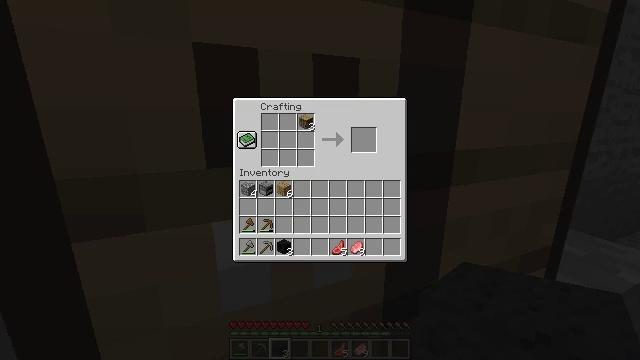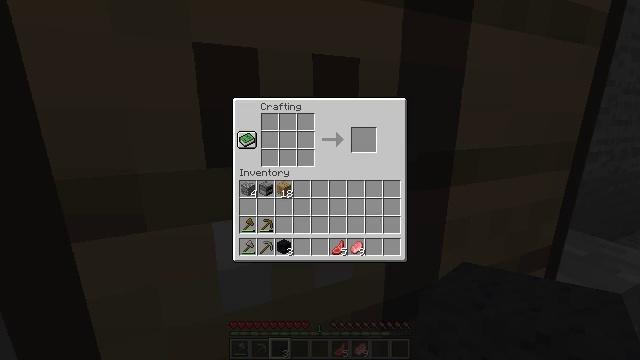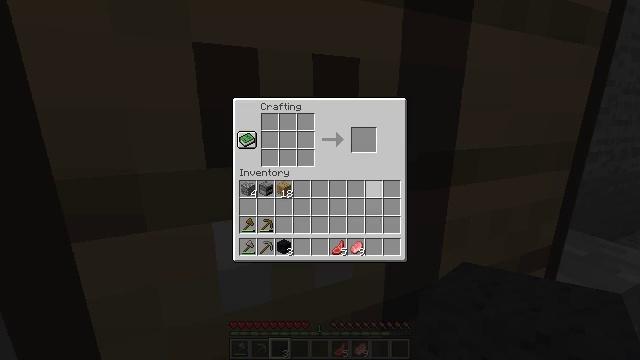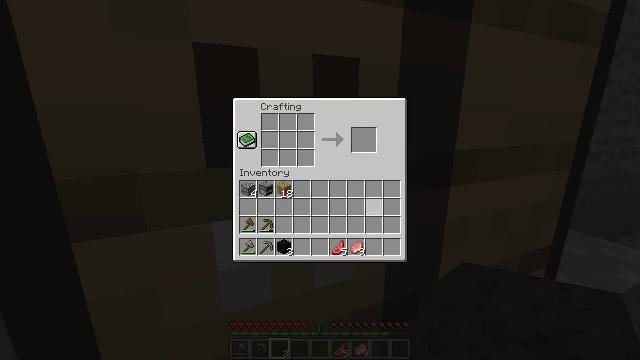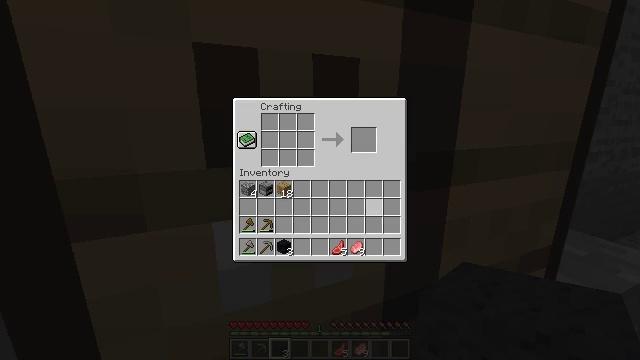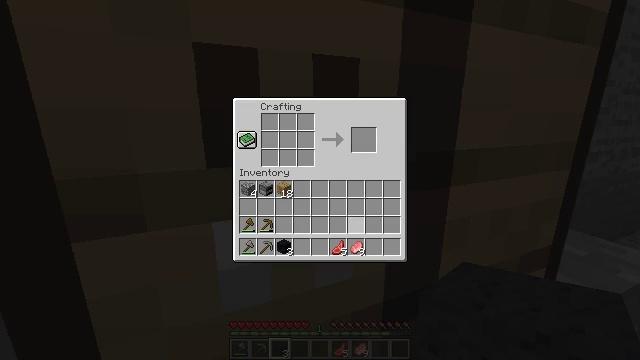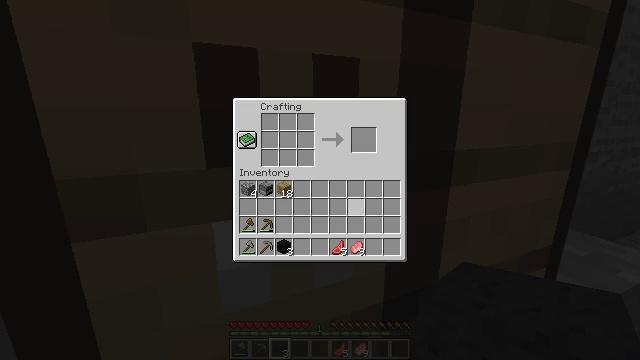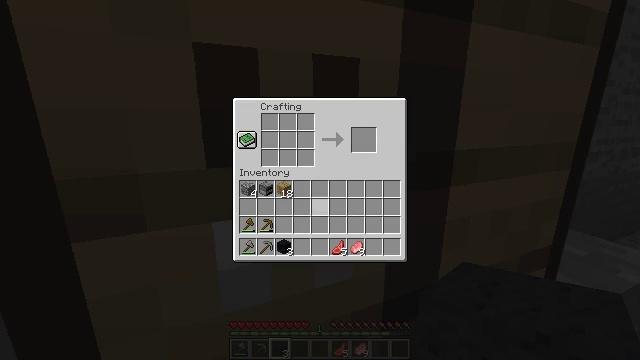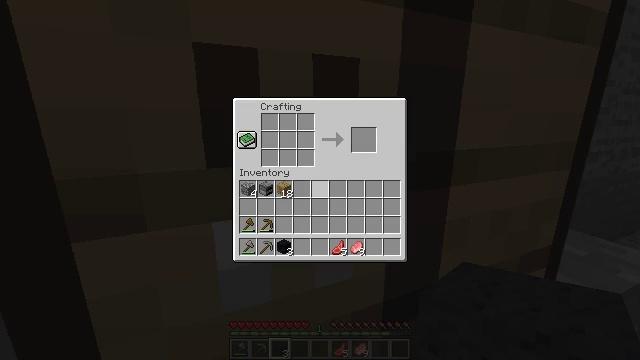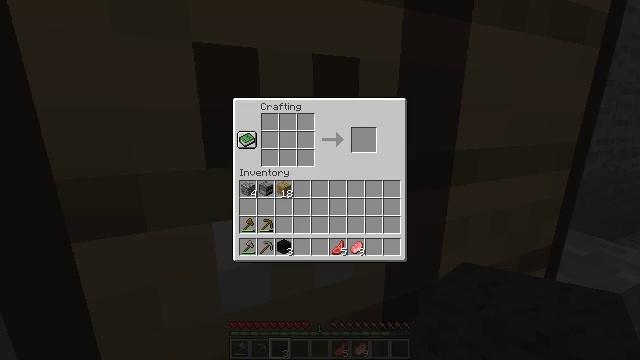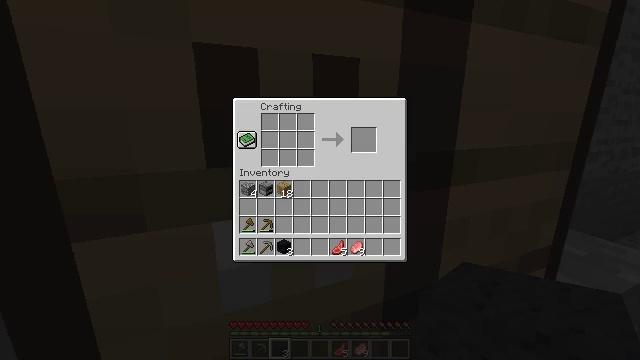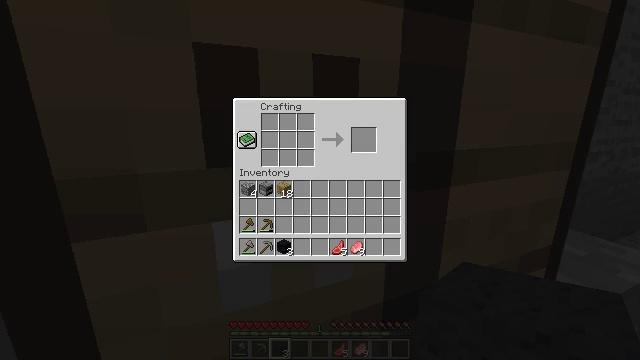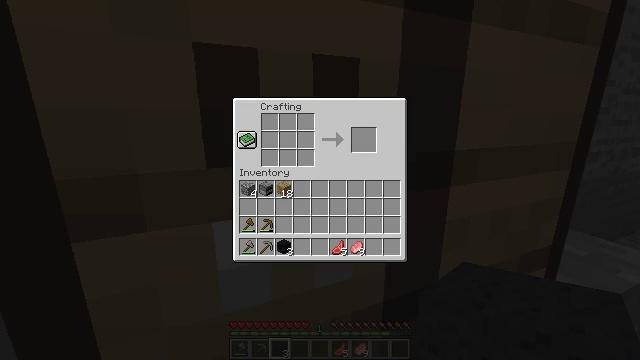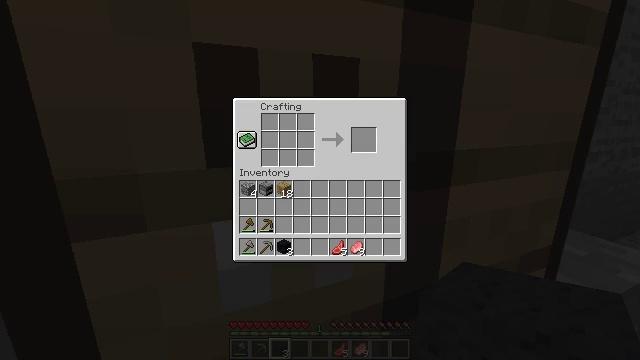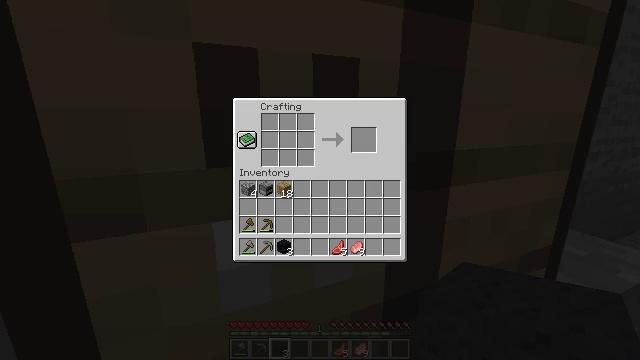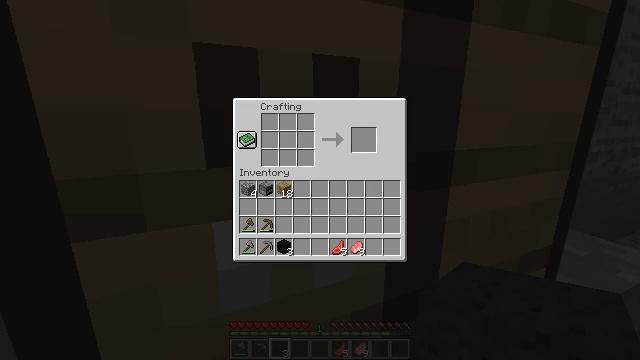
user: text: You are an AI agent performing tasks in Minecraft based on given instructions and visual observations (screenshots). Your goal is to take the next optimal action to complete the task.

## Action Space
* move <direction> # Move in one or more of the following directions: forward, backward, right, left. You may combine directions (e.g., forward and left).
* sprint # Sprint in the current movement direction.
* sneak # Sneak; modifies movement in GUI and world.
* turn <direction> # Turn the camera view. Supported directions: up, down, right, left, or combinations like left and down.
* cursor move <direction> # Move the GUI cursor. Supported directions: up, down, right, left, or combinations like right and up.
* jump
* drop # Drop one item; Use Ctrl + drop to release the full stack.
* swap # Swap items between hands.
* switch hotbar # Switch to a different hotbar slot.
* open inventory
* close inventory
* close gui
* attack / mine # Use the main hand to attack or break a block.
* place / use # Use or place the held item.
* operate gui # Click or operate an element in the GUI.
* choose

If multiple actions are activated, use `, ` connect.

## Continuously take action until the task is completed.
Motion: motion action
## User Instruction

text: Obtain a black bed by crafting it.
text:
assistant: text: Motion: cursor move down, open gui
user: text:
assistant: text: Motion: cursor move down
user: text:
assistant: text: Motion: cursor move down
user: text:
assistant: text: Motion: cursor move down
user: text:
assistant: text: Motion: cursor move down
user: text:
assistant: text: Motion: cursor move left
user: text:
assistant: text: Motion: cursor move left and up
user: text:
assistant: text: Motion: cursor move left and up
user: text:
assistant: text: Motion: cursor move left and up
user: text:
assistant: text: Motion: no_op
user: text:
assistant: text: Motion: cursor move down
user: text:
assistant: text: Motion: no_op
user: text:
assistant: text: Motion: no_op
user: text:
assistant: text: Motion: operate gui
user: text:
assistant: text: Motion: operate gui
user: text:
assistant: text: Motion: operate gui
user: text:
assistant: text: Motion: no_op
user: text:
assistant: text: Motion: no_op
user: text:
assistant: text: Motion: no_op
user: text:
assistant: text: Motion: operate gui
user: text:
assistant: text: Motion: operate gui
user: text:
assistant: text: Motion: no_op
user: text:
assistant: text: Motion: cursor move up
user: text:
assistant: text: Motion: cursor move up
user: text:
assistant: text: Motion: no_op
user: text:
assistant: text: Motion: no_op
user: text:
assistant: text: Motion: no_op
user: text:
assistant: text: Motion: no_op
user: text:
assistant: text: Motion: no_op
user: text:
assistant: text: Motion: no_op